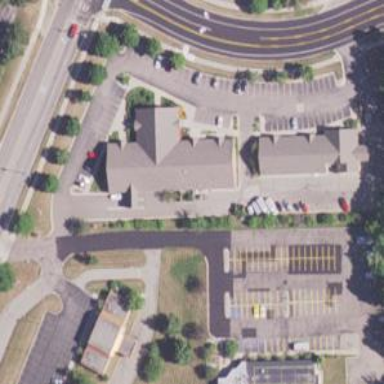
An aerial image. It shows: Clinic.